Question: I'm learning C programming and made the algorithm below to solve this problem:

The code actually works, but initially the loop was with only 10 repetitions (rep <= 10), and the anwer for p = 3 was almost correct, so I changed rep <= 20. And It gave me just the exact answer from my calculator. And then I tried with a higher number, 12, and the output again was inaccurate. So I ended raising rep <= 35. If I get the loop for higher repetitions I get "-nan", and if the input for p is too high it will be the same. So just have to see the pattern to know that the problem of inaccuracy will get back as I input higher numbers which is not the case because the output will be NaN if I input a high value.
Is it possible to solve it without higher level functions? just want to know if my program is ok for the level in which I am now...
'''
#include <stdio.h>
int main()
{
float p; //the power for e
float power; //the copy of p for the loop
float e = 1; //the e number I wanna raise to the power of p
int x = 1; //the starting number for each factorial generation
float factorial = 1;
int rep = 1; //the repeater for the loop
printf( "Enter the power you want to raise: " );
scanf( "%f", &p );
power = p;
while ( rep <= 35) {
while ( x > 1) {
factorial *= x;
x--;
}
e += p / factorial;
//printf("
the value of p: %f", p); (TESTER)
//printf("
the value of factorial: %f", factorial); (TESTER)
p *= power; //the new value for p
rep++;
factorial = 1;
x = rep; //the new value for the next factorial to be generated
//printf("
%f", e); (TESTER)
}
printf("%.3f", e);
return 0;
}
'''
Sorry if I had syntax/orthography errors, I'm still learning the language.
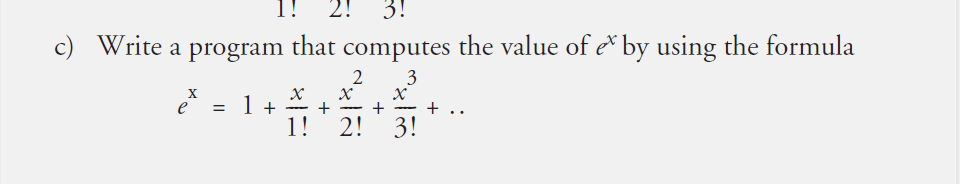
Answer: Before we begin, let's write your original code as a function, with some clean-ups:
'''
float exp_original(float x, int rep = 35)
{
float sum = 1.0f;
float power = 1.0f;
for (int i = 1; i <= rep; i++)
{
float factorial = 1.0f;
for (int j = 2; j <= i; j++)
factorial *= j;
power *= x;
sum += power / factorial;
}
return sum;
}
'''
There were some unnecessary variables you used which were removed, but otherwise the procedure is the same: compute the factorial from scratch.
---
Let's look at the ratio between successive terms in the series:
<URL>
We can thus simply multiply the term by this expression to get the term:
'''
float exp_iterative(float x, int rep = 35)
{
float sum = 1.0f;
float term = 1.0f;
for (int i = 1; i <= rep; i++)
{
term *= x / i;
sum += term;
}
return sum;
}
'''
Seems much simpler, but is it better? Comparison against the C-library 'exp' function (which we assume to be maximally precise):
'''
x exp (C) exp_orig exp_iter
-------------------------------------------
1 2.<PHONE> 2.718282 2.718282
2 7.<PHONE> 7.<PHONE> 7.<PHONE>
3 20.085537 20.085539 20.085539
4 54.598148 54.598152 54.598152
5 148.41316 148.41318 148.41316
6 <PHONE> 403.42871 403.42877
7 <PHONE> <PHONE> <PHONE>
8 2980.958 2980.9583 2980.9587
9 8103.084 8103.083 8103.083
10 22026.465 22026.467 22026.465
11 59874.141 59874.148 59874.152
12 162754.8 162754.77 162754.78
13 442413.41 -nan(ind) 442413.38
14 <PHONE>.3 -nan(ind) <PHONE>.5
15 <PHONE>.3 -nan(ind) <PHONE>.3
16 <PHONE> -nan(ind) <PHONE>
17 24154952 -nan(ind) 24153986
18 65659968 -nan(ind) 65652048
19 1.784823e+08 -nan(ind) 1.7842389e+08
20 4.8516518e+08 -nan(ind) 4.8477536e+08
'''
The two custom implementations are neck-and-neck in-terms of precision, 'x = 13' where the original gives 'NaN'. This is because the highest power term '13^35 = 9.7278604e+38' exceeds the maximum value 'FLT_MAX = 3.40282e+38'. The accumulated term in the iterative version never reaches anywhere near the limit.